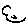
Label: bird